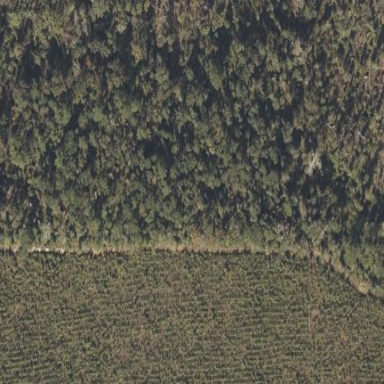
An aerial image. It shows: Mixed leaf woodland.